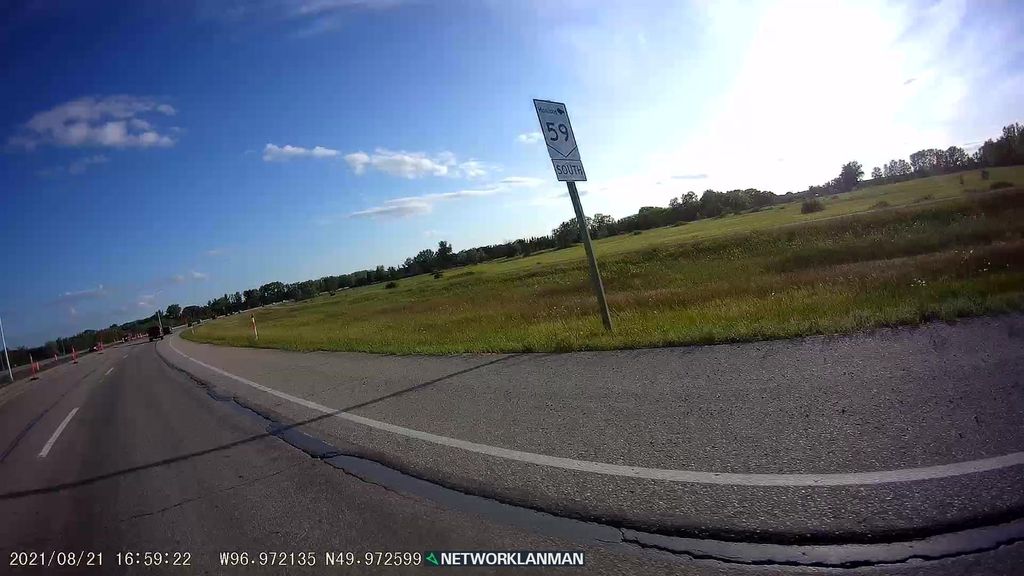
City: winnipeg